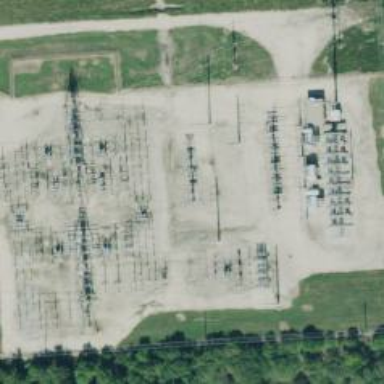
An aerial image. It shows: Switch used for power control.